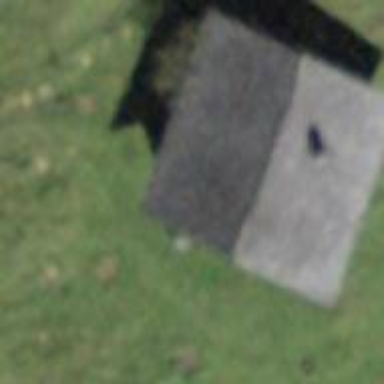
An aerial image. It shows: Cabin.